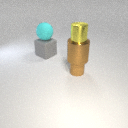
small yellow metal cylinder above small brown rubber cylinder